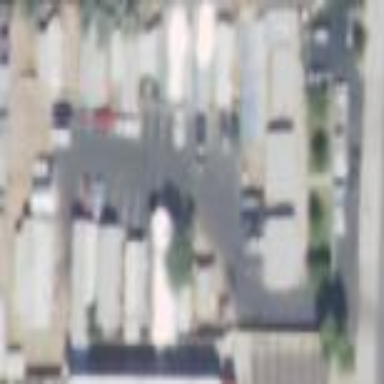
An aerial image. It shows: Residential area known as trailer park.